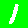
Digit: 1